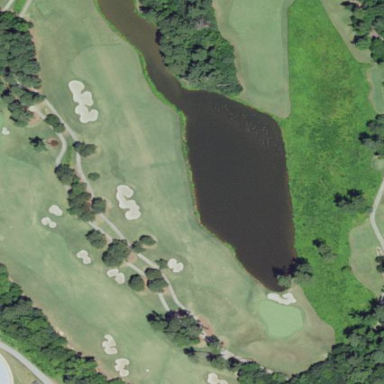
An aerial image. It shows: Picturesque pond acting as water hazard on golf course.